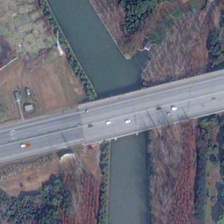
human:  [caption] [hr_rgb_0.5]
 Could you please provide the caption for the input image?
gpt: a bridge is on a river with some green trees and red trees in two sides of it .

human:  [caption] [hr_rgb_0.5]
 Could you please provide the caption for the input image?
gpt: a bridge is on a river with some green trees and red trees in two sides of it .

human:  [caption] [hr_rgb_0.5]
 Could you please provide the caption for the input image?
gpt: a bridge is on a river with some green trees and red trees in two sides of it .

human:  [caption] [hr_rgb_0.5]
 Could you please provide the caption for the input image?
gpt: a bridge is on a river with some green trees and red trees in two sides of it .

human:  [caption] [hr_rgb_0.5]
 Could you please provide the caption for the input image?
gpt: a bridge is on a river with some green trees and red trees in two sides of it .